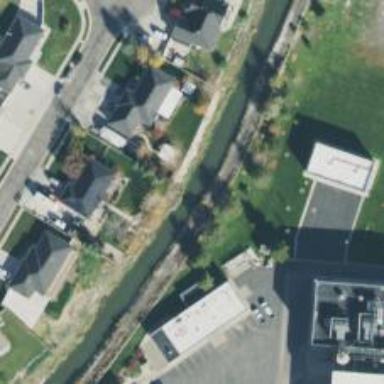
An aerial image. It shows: Canal.